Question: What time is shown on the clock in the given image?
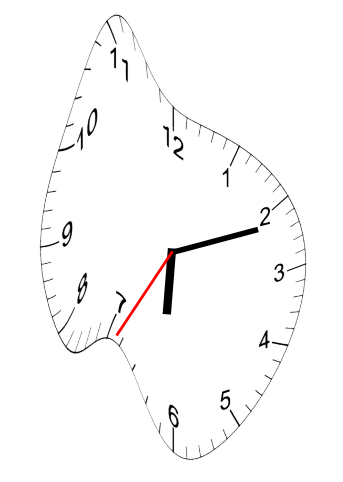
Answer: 06:11:35